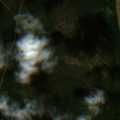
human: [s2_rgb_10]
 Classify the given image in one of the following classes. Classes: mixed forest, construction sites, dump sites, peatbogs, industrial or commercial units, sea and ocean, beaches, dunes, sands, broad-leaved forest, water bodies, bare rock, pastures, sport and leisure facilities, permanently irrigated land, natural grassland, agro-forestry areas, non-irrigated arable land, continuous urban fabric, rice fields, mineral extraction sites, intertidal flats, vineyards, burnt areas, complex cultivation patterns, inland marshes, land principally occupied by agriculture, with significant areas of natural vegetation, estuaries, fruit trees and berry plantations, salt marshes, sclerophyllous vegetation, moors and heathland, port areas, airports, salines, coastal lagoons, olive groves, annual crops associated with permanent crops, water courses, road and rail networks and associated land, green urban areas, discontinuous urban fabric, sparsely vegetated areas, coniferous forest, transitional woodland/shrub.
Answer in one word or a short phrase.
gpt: non-irrigated arable land, coniferous forest, mixed forest